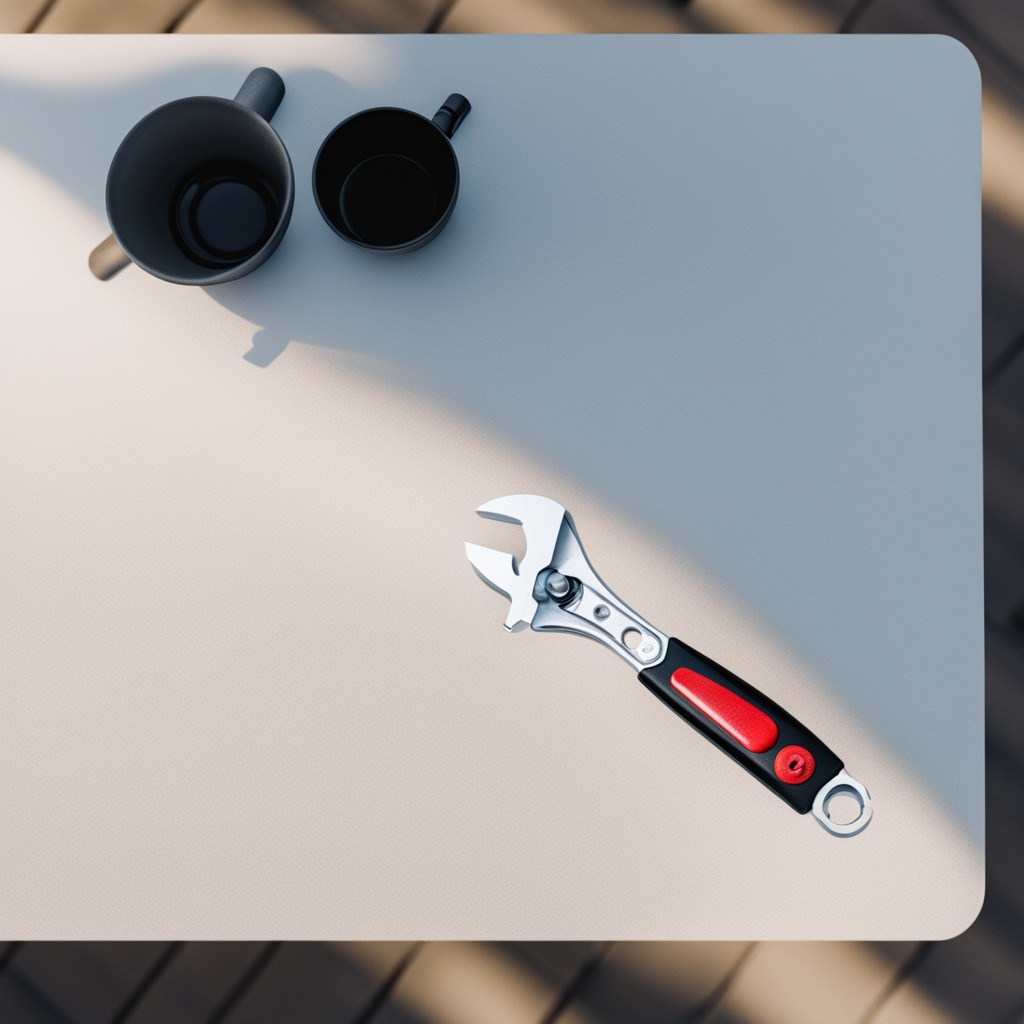
A wrench is lying on the table.